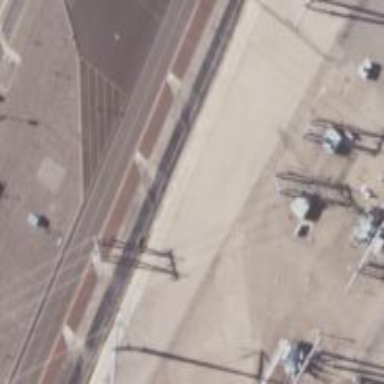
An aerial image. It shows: H-frame designed tower for power lines.